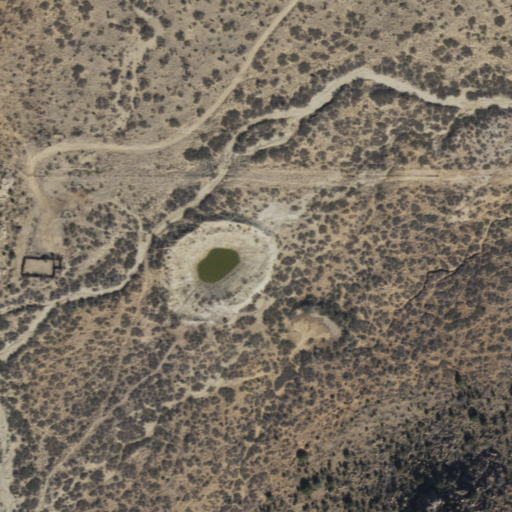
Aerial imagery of valley in Arizona named East Eaton Canyon containing shrub and grassland